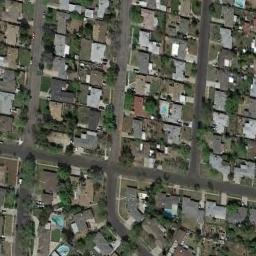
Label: dense_residential